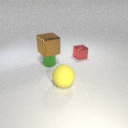
small red metal cube to the right of large yellow rubber sphere